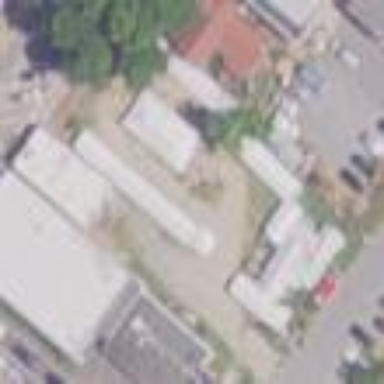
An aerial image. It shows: Marketplace.